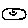
Label: smiley face